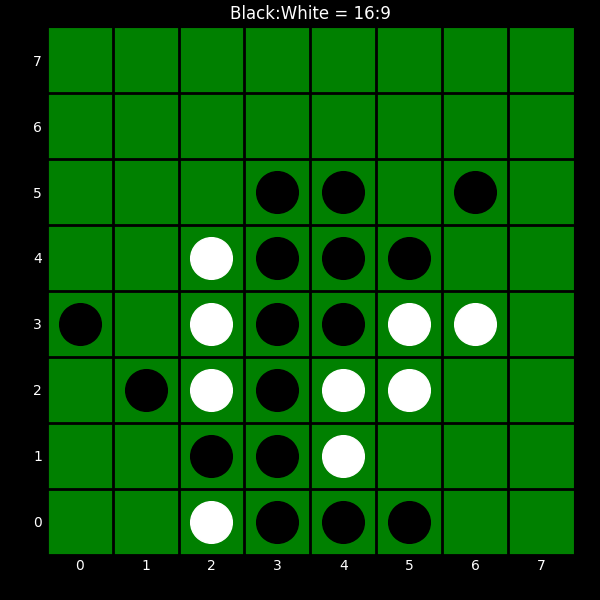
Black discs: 16
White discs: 9